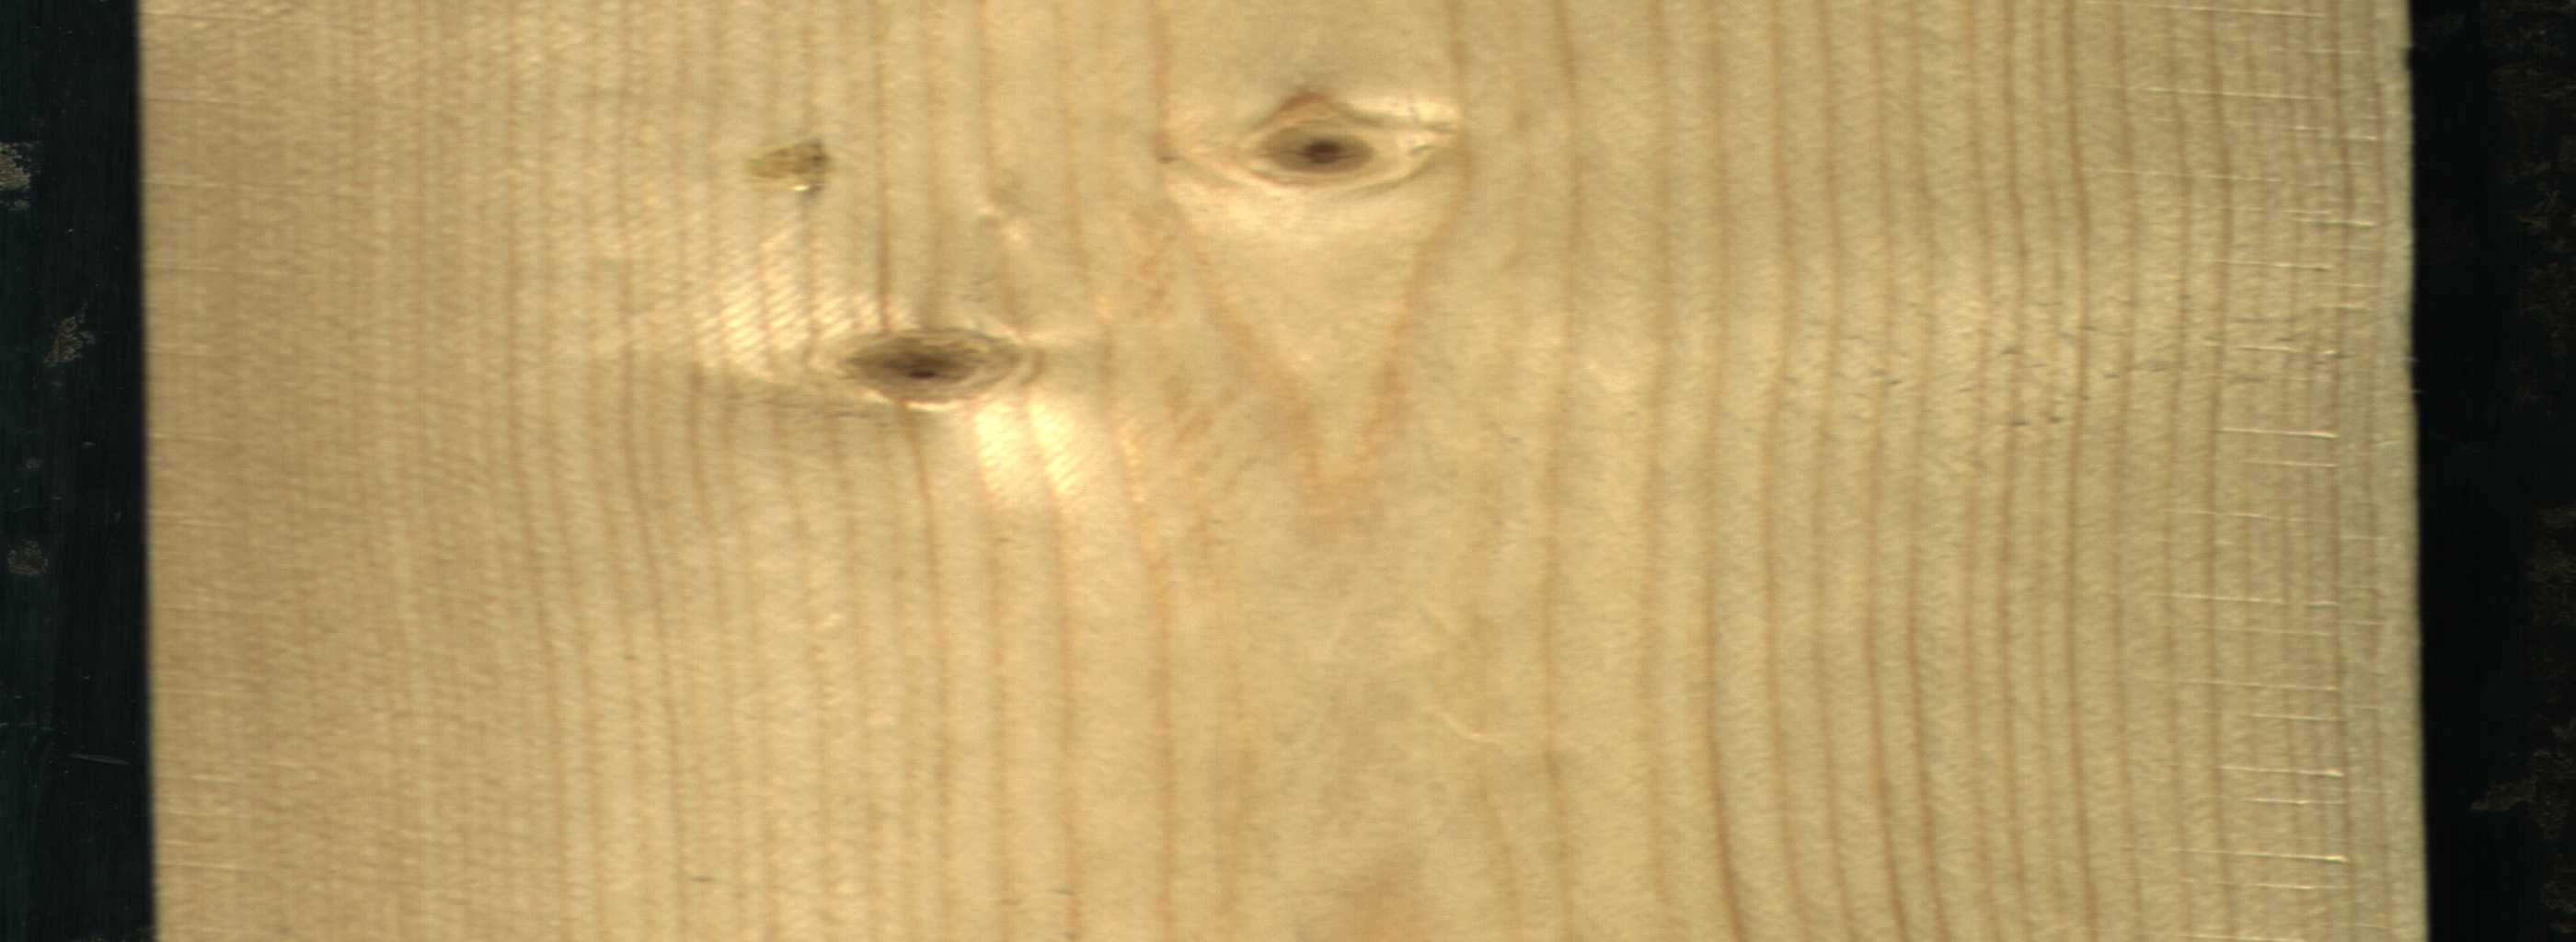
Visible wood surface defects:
resin
Live_Knot
Live_Knot